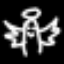
Label: angel